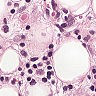
Metastatic tissue present: yes